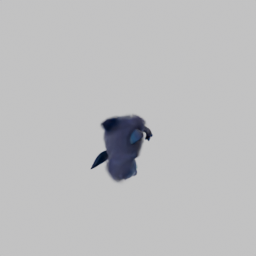
Label: animals